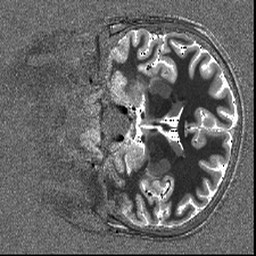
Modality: T1map
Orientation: coronal
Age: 26
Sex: male